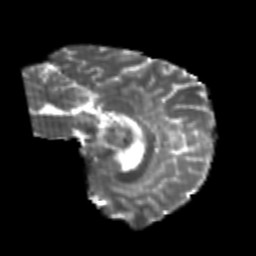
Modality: T2w
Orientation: sagittal
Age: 24
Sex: male
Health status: healthy
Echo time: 0.074 s